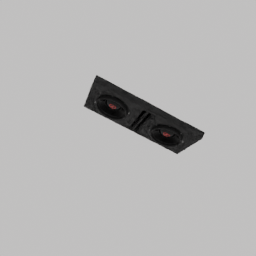
Label: electronics